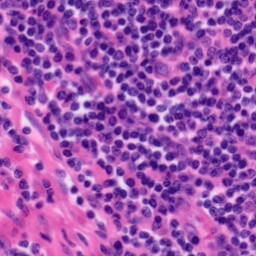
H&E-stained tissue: Tonsil